Question: I'm working on an app originally developed by another programmer. My job is to make the interface more appealing. One really effective way I've found is to customize the tab bar. I've become very fond of iOS 6's App Store for iPad. I was wondering what would be the best way to recreate this (for iPad)? Any help would be greatly appreciated guys!

The app relies heavily on the UITabBar, so I'm trying my best not to change this model. I've checked out TBTabBar, but currently it only supports the iPhone.
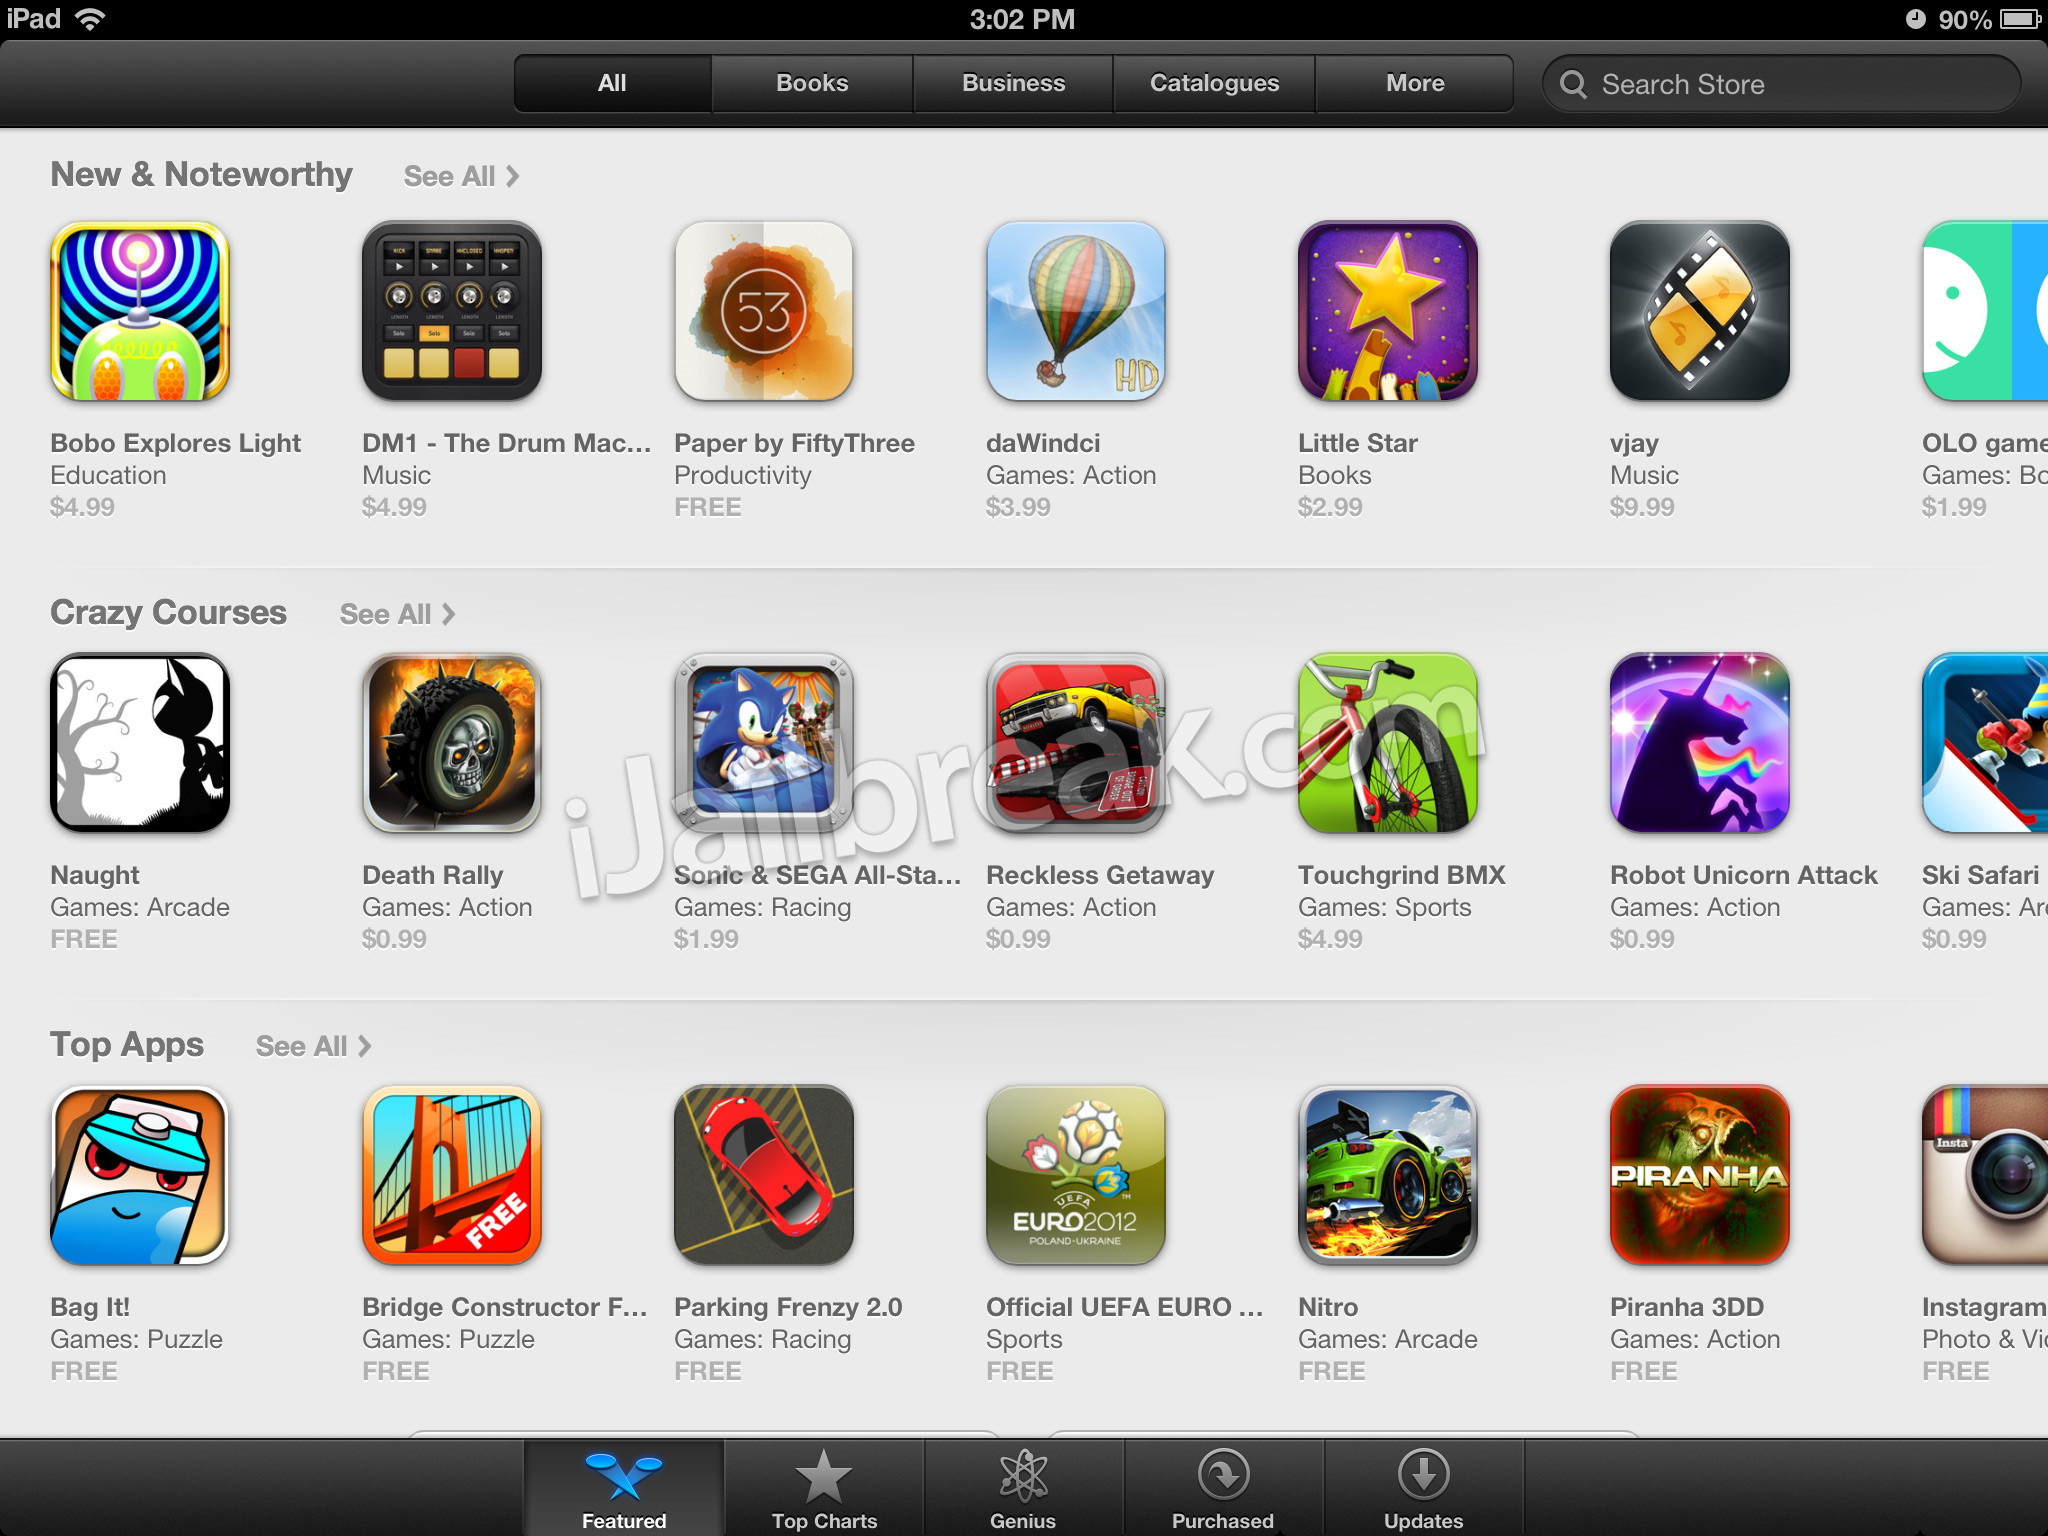
Answer: I have found some customisation <URL>. I don't know if it is working on iPad too, but I hope it helps to get a direction.